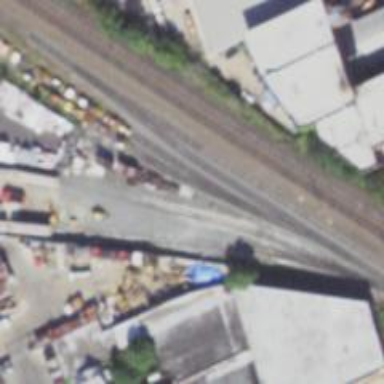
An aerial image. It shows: Railway yard.